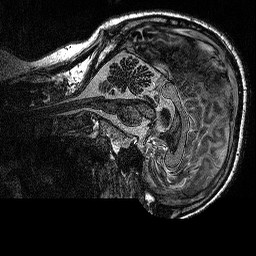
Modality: MP2RAGE
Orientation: sagittal
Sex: male
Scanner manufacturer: siemens
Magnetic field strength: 3 T
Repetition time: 5 s
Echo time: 0.00292 s